Field crop: maize
Growth stage: 2
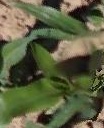
Species: maize